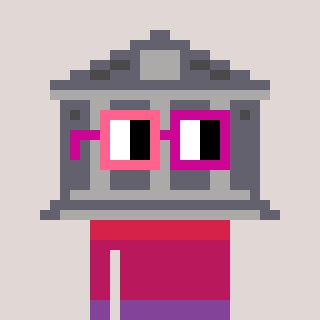
a pixel art character with square pink and red glasses, a bank-shaped head and a green-colored body on a warm background